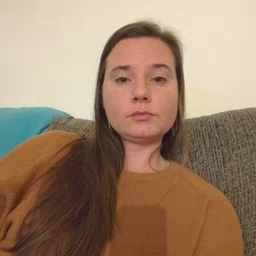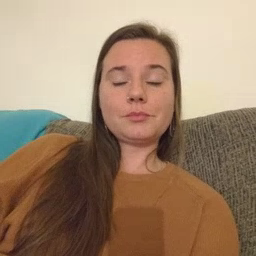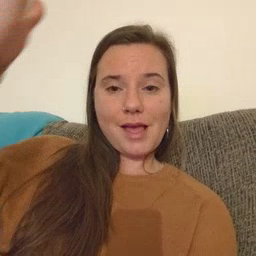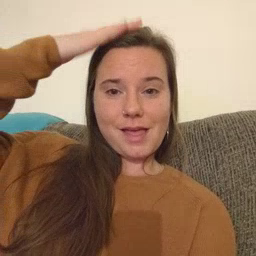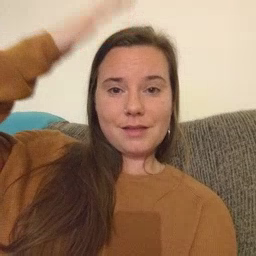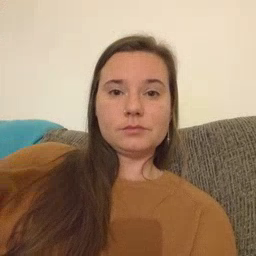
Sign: hat